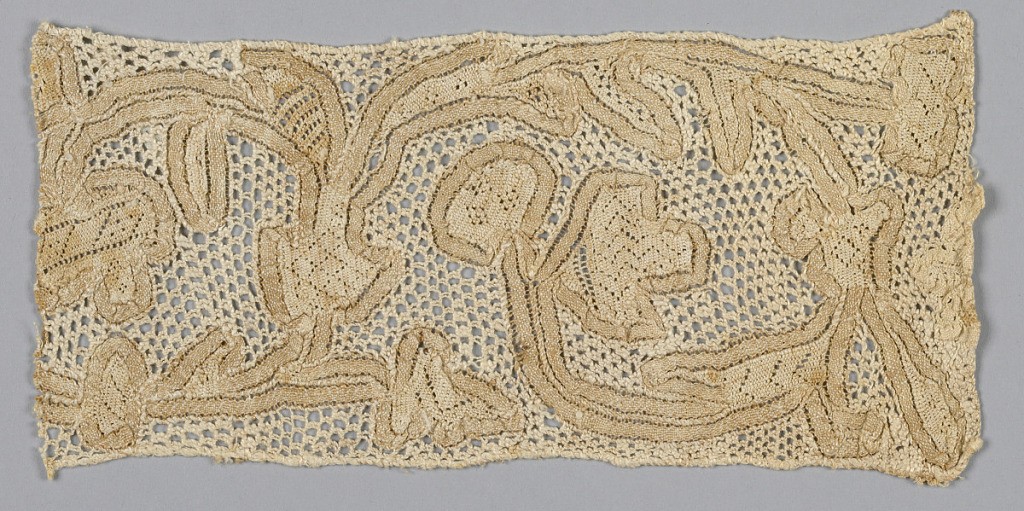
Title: Fragment
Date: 18th century
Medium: linen Technique: lace of early premade tape with needlework fillings
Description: Tape arranged in pattern of flowers and leaves and joined by needlework.